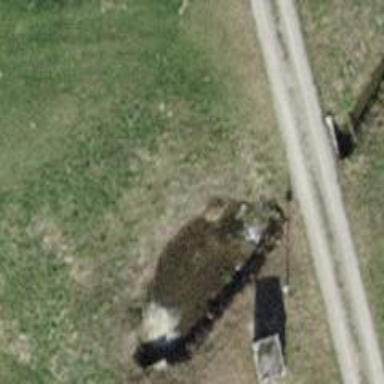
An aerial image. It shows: Culvert tunnel.